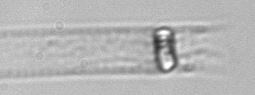
Label: Dactyliosolen_blavyanus